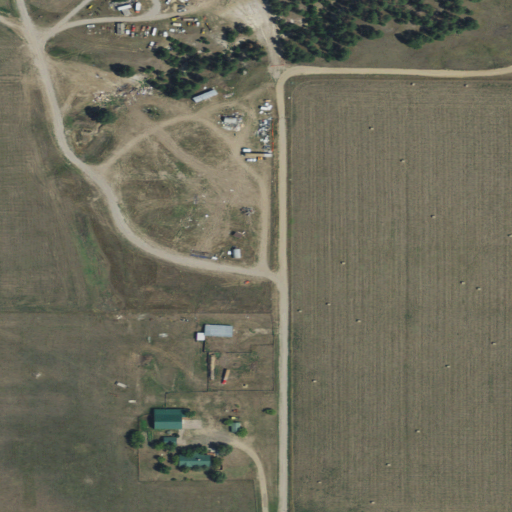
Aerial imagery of plain(s) in South Dakota named Windy Flats containing grassland, pasture, shrub, evergreen forest, open development, medium intensity development, and low intensity development